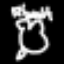
Label: frog